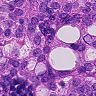
Metastatic tissue present: yes